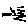
Label: zigzag